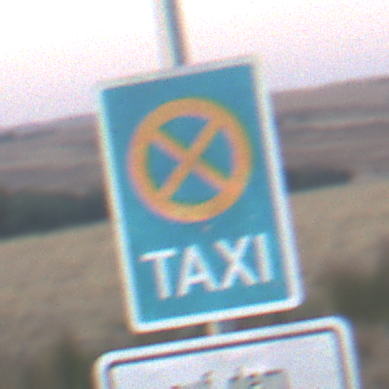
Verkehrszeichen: Taxenstand
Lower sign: SonstigeBeschraenkungen5
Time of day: SunriseSunset
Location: Outdoor (Nature)
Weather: Clear
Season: Winter
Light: Natural